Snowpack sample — Loveland Pass, Silver Plume, Colorado, USA (1/12/25, 11:40 AM MST)
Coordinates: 39.66, -105.88
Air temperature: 7 °F
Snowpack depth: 140 cm
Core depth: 10 cm
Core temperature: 41 °F
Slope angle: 11°, slope face: 30°
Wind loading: high
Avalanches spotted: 2
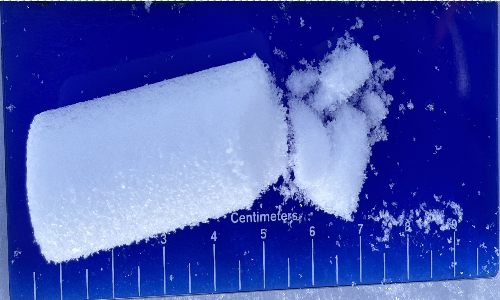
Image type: core
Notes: Pilot using slightly modified coring method that took too large segment for snow profile picturing, advised not to use in higher level models. Two avalanche on south face nearby, partially cloudy with light snow in the last 24 hours. Lots of wind loading on eastern features.